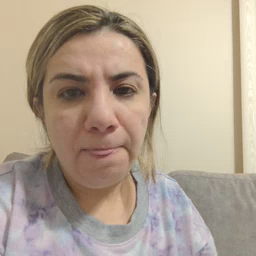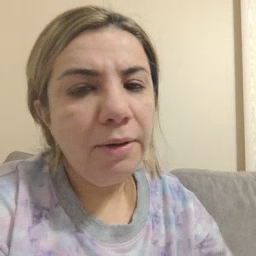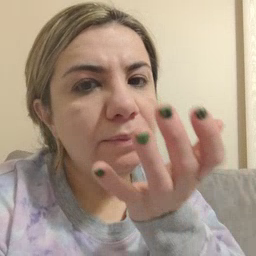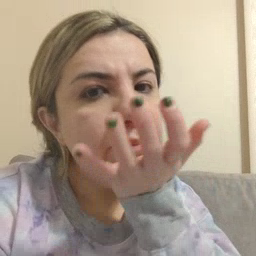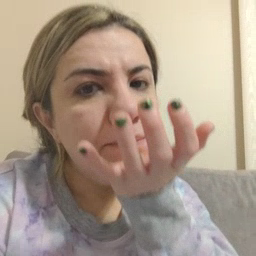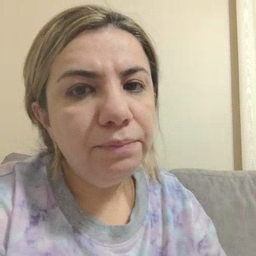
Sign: grass